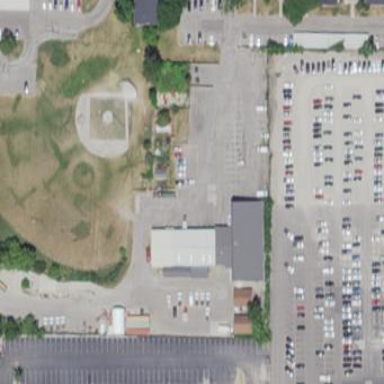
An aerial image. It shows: Baseball pitch for leisure land.